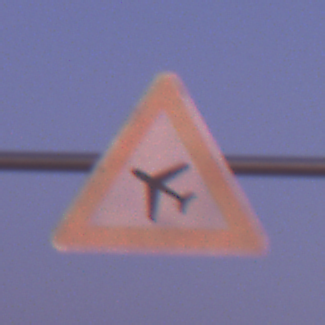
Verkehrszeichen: FlugbetriebRechts
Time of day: Dawn
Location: Outdoor (Nature)
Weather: PartlyCloudy
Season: NotSpecified
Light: Natural